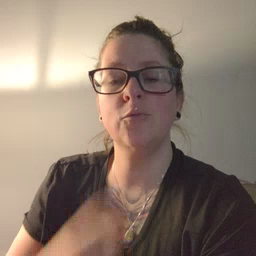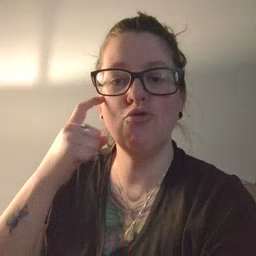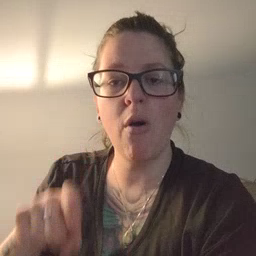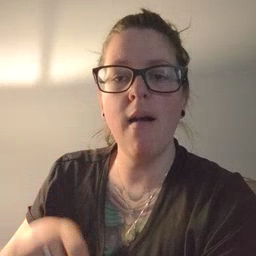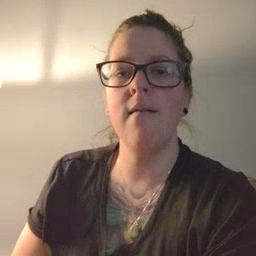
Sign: cry